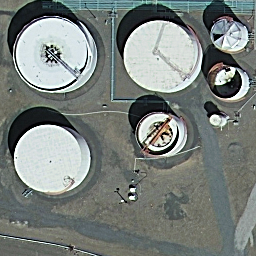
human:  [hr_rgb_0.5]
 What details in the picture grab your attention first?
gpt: storage tanks